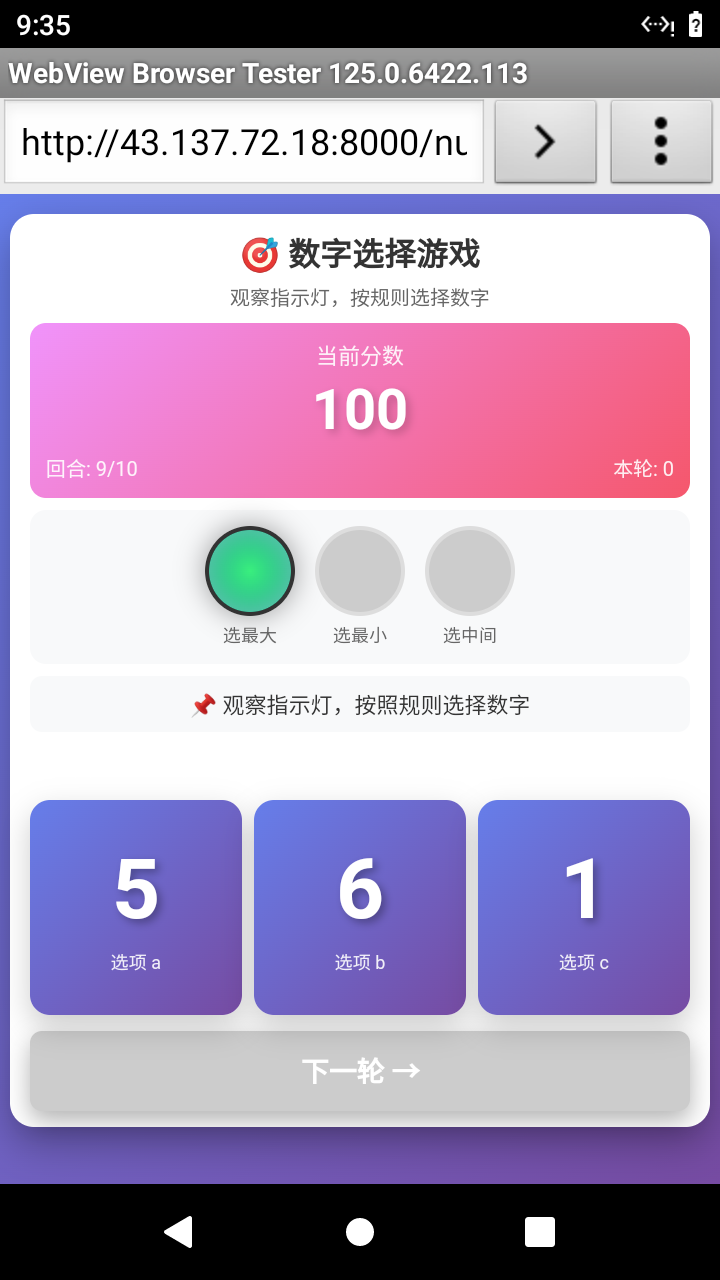

Select the correct number based on the traffic light color.
Answer: 1